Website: ulta-beauty
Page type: address-validator
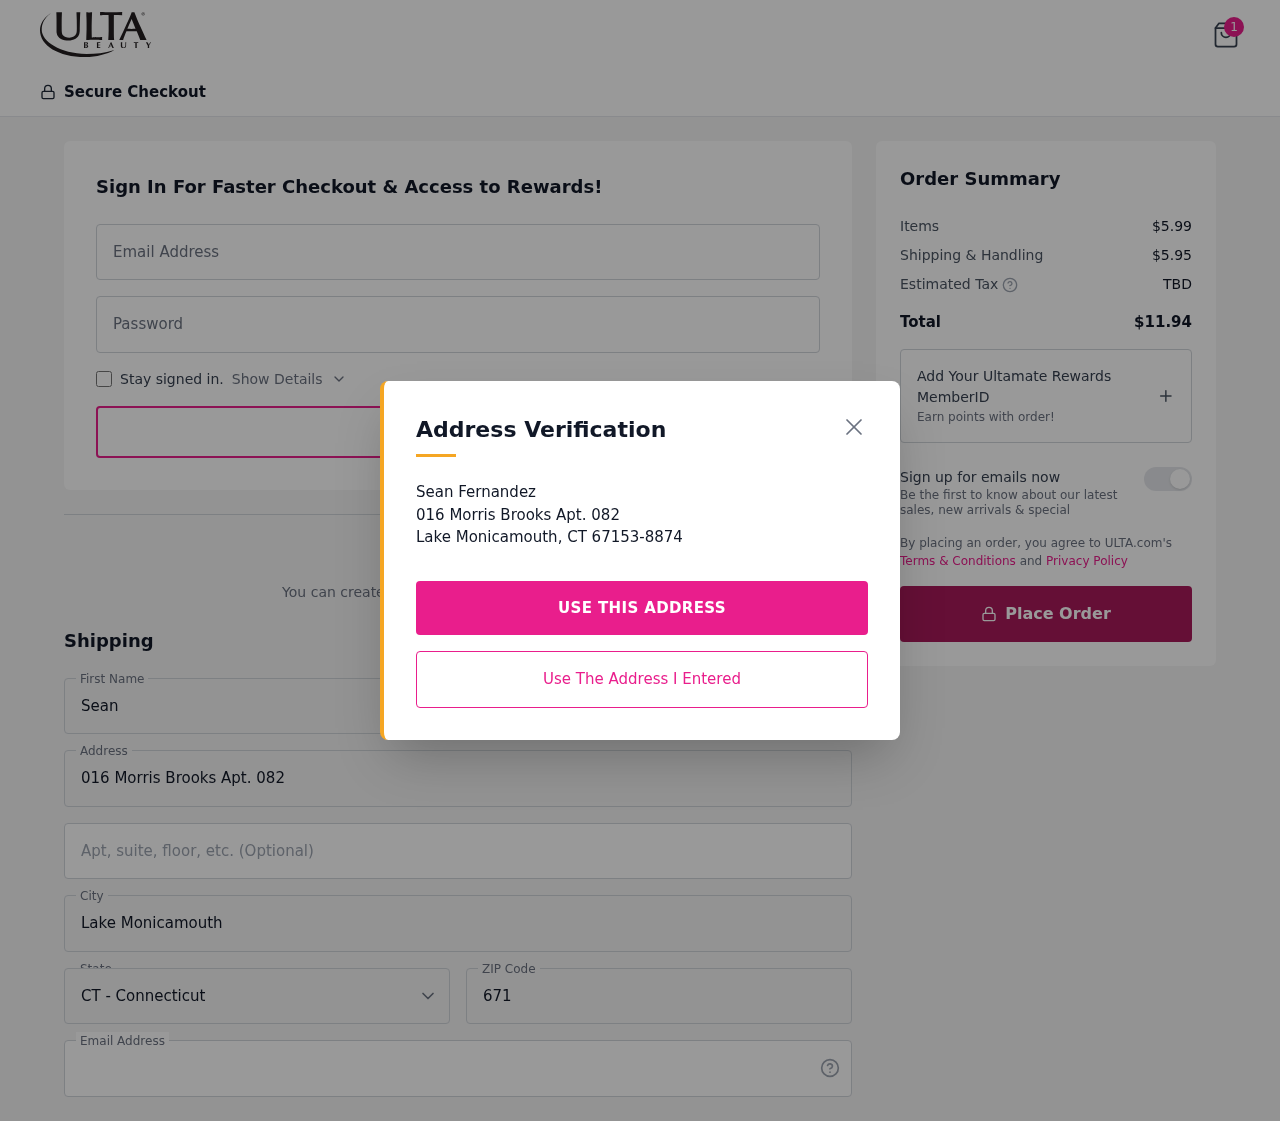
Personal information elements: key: PII_CITY
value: Lake Monicamouth
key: PII_EMAIL
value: sean_fernandez@yahoo.com
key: PII_FIRSTNAME
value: Sean
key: PII_LASTNAME
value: Fernandez
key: PII_POSTCODE
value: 67153
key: PII_STATE_ABBR
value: CT
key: PII_STREET
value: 016 Morris Brooks Apt. 082
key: PII_STREET2
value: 016 Morris Brooks Apt. 082
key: PII_FULLNAME2
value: Sean Fernandez
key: PII_CITY2
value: Lake Monicamouth
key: PII_STATE_ABBR2
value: CT
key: PII_POSTCODE_FULL
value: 67153
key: PII_POSTCODE_EXT
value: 8874
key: PII_LOCATION17_POSTCODE_EXT
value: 6715
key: PII_POSTCODE_NUMERIC
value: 67153
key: PII_POSTCODE_EXT_NUMERIC
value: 8874
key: PII_LOCATION17_POSTCODE_EXT_NUMERIC
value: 6715
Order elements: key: ORDER_NUM_ITEMS
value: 1
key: ORDER_SUBTOTAL
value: $5.99
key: ORDER_SHIPPING_COST
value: $5.95
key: ORDER_TOTAL
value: $11.94